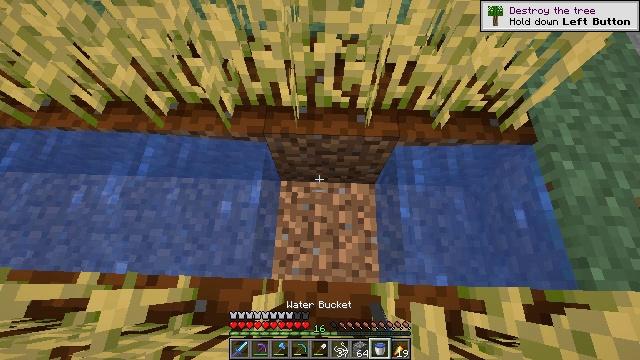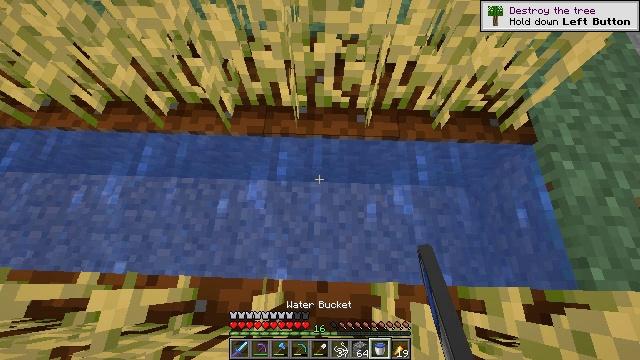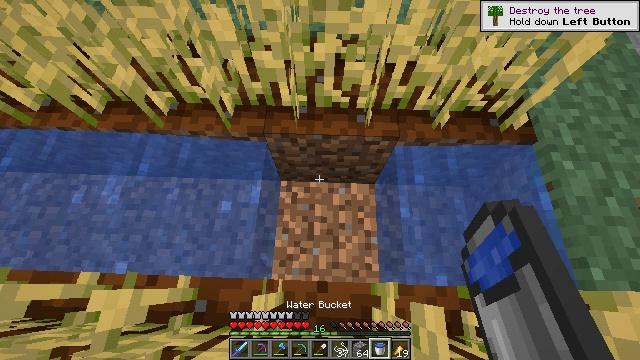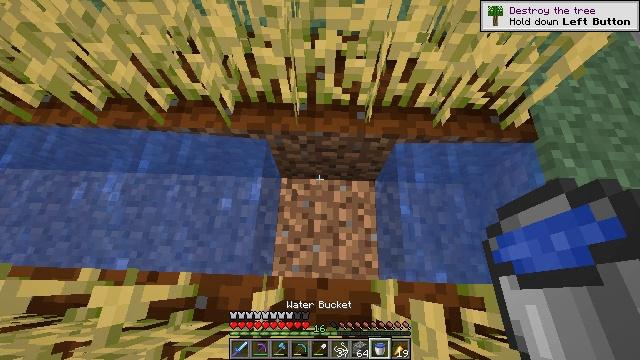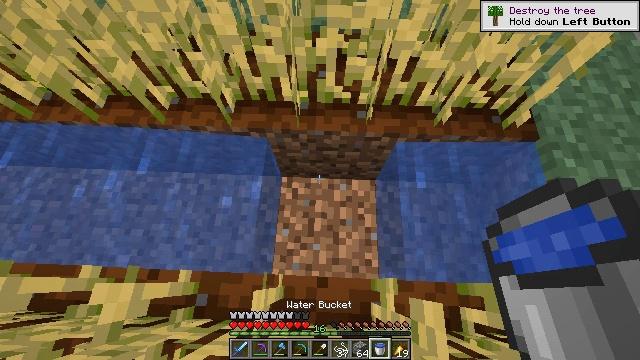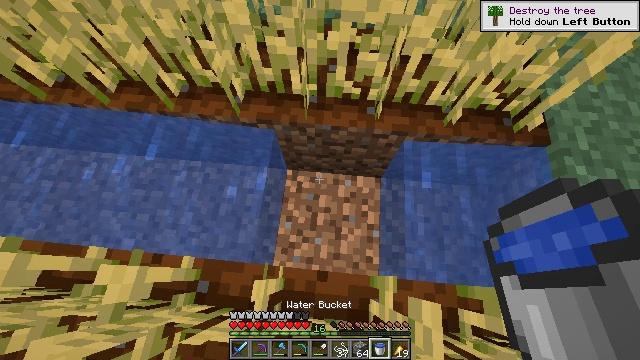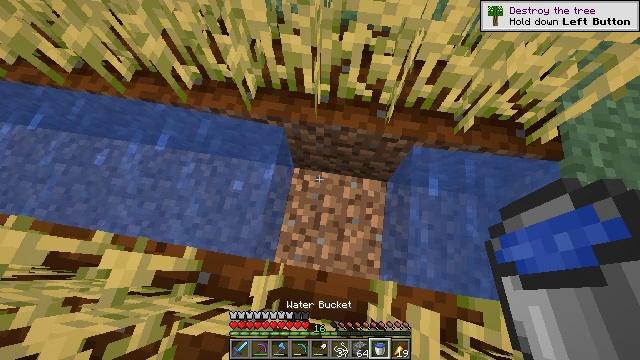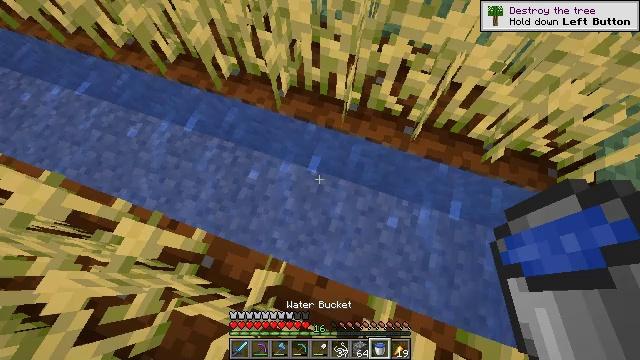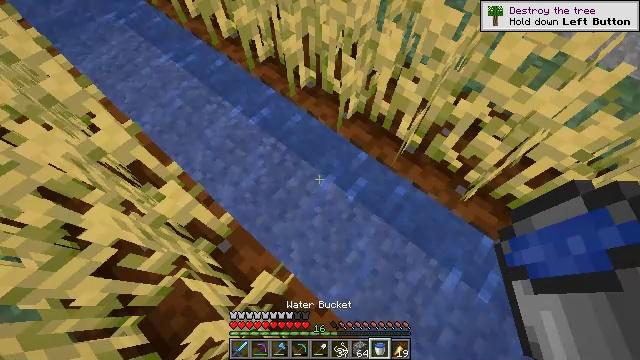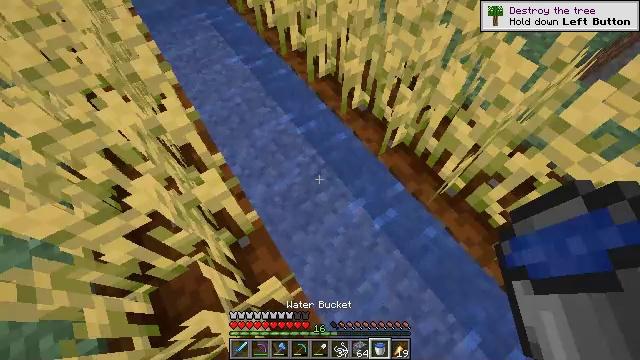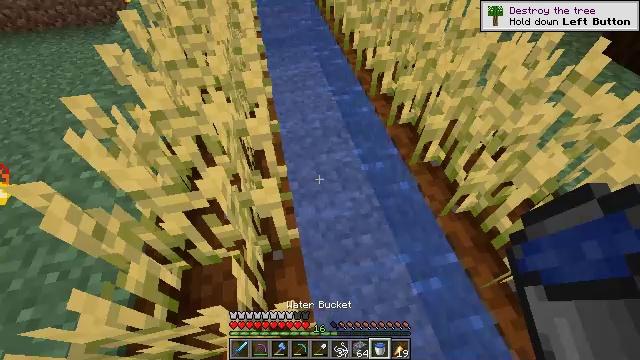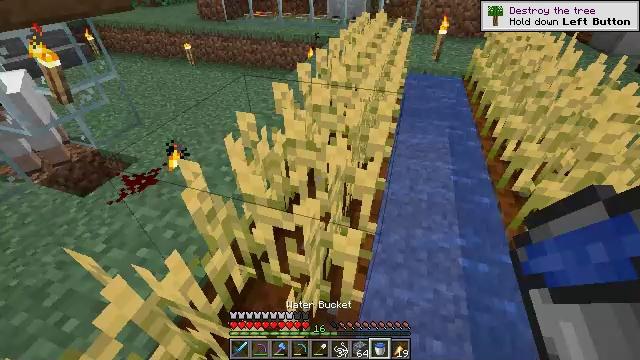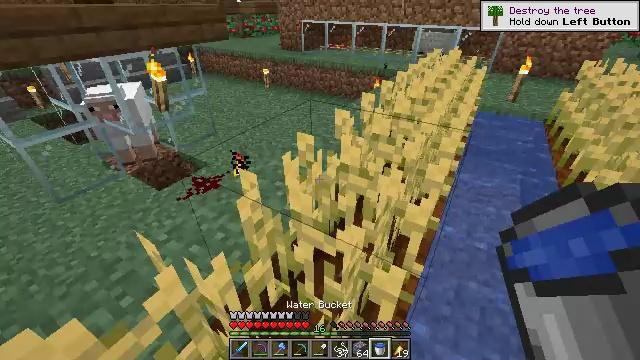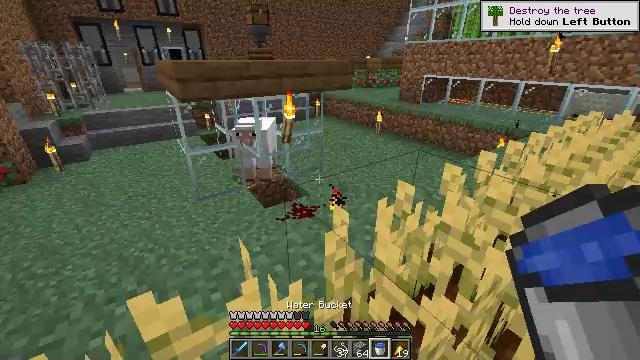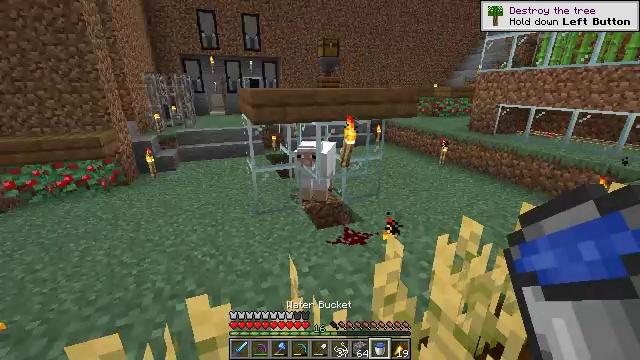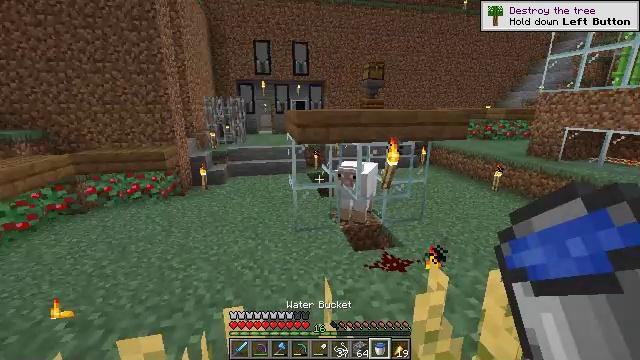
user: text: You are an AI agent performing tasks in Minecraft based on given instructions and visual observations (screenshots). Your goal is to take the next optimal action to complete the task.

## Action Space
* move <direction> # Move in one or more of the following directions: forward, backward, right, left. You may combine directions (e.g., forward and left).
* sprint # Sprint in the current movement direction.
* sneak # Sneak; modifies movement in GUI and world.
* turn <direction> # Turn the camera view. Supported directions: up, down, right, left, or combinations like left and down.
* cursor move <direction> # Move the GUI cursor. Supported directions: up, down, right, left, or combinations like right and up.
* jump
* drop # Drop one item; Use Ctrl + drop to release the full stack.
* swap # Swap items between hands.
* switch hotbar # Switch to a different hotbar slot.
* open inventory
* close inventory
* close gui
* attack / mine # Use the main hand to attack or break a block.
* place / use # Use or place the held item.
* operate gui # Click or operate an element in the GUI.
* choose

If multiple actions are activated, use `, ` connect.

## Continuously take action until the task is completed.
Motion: motion action
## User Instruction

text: Retrieve the torch.
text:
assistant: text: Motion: no_op
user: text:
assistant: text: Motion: no_op
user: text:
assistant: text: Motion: no_op
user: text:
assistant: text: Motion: no_op
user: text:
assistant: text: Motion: turn left and down
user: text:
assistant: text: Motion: turn left
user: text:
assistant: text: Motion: turn left and up
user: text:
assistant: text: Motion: turn left and up
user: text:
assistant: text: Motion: turn left and up
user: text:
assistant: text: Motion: turn left and up
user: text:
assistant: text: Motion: turn left and up
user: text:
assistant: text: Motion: turn left and up
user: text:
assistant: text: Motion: turn left and up
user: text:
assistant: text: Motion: turn left and up
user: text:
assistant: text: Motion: turn left and up
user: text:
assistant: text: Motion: turn left and up
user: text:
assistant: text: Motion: turn left and up
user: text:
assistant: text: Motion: turn left and up
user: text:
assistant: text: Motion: move forward
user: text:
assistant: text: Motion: move forward
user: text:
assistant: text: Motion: move forward
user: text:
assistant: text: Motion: move forward
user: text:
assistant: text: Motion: move forward
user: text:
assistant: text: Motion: move forward
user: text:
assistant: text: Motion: move forward
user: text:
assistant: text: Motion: move forward
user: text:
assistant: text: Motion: move forward, sprint
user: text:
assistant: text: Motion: move forward, sprint, turn left
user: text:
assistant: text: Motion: move forward, sprint, turn left
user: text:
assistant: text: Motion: move forward, sprint, turn left